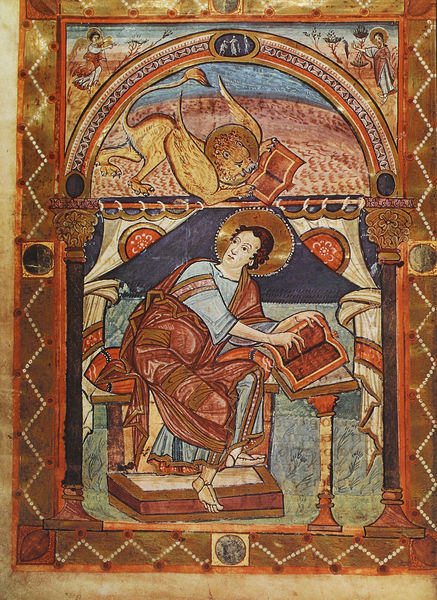
Titel: Soissons Evangeliar
Standort: Herkunftsort: Aachen (EU - D)
Institution: Paris, Bibliothèque Nationale
Schlagwörter: blau, flügel, mann, umhang, sitzen, braun, orange, pfeiler, stuhl, säule, säulen, tisch, zeichnung, rot, tier, tuch, muster, teppich, bibel, falten, mensch, rahmen, bild, vorhang, geistlicher, gewand, gold, sessel, engel, schwanz, schrift, bücher, bogen, wüste, farbe, figuren, thron, lesen, barfuss, buch, fuss, mosaik, pinsel, pult, einband, zickzack, heiligenschein, nimbus, schreiben, antik, christlich, teufel, toga, mittelalter, heiliger, lesepult, löwe, fresko, schreibpult, heilig, aureole, haende, trompete, markus, apostel, buchmalerei, geflügelter löwe, evangelist, evangelium, lukas, zackenstil, blau#gold